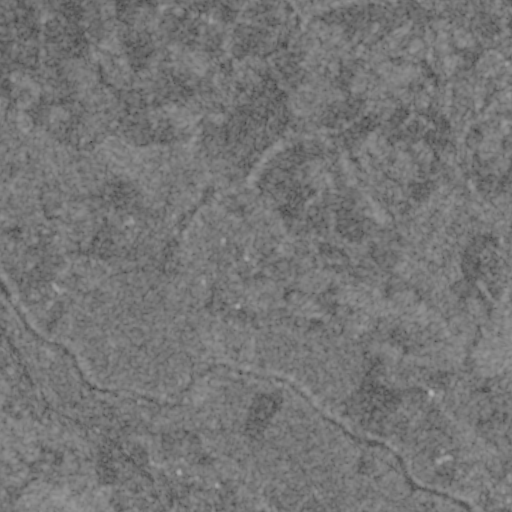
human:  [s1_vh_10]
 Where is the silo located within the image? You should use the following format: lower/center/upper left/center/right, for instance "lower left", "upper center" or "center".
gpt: The silo is located in the center left of the image.
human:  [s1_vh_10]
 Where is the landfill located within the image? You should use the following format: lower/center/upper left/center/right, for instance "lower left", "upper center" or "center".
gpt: There is no landfill in the image.

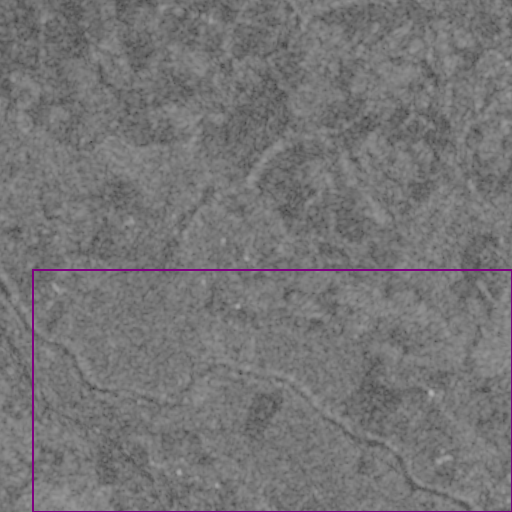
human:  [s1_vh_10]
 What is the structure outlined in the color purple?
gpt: The structure outlined in purple is a crop field.
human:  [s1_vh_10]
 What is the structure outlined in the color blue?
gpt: There is no blue outline.